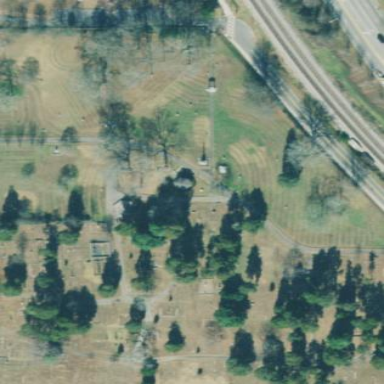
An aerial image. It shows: Graveyard area designated as cemetery.